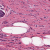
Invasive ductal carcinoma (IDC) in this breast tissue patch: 0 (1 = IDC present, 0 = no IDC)